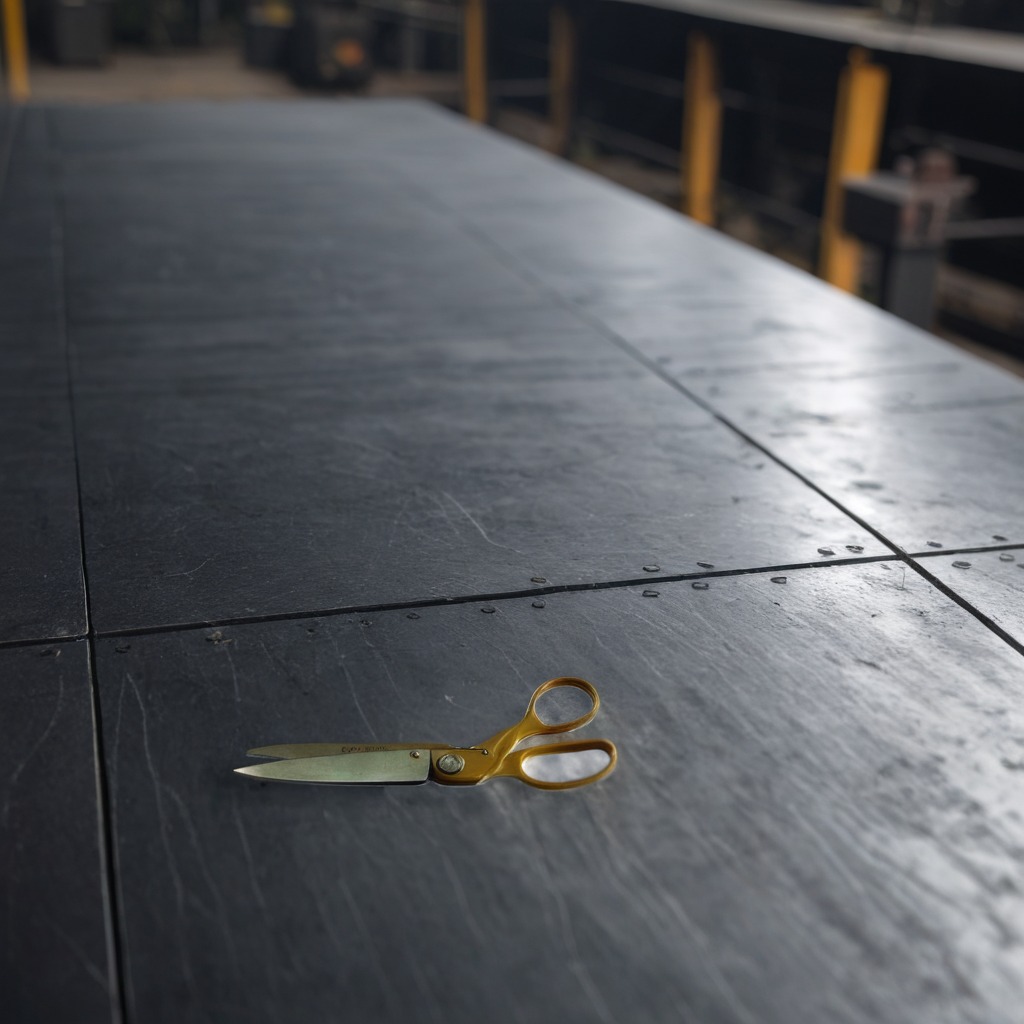
A scissor lies on the cold steel table in a mining workshop.